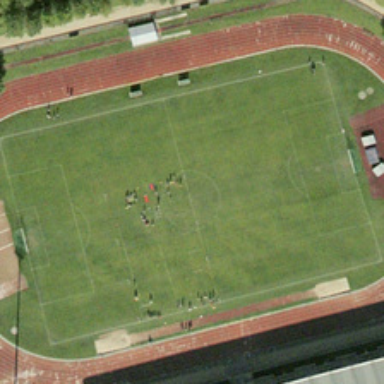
Some people are in a playground near some green trees .